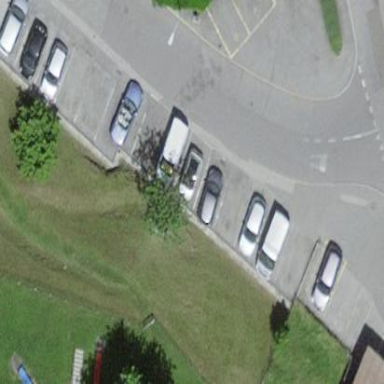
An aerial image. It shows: Asphalt parking lane.